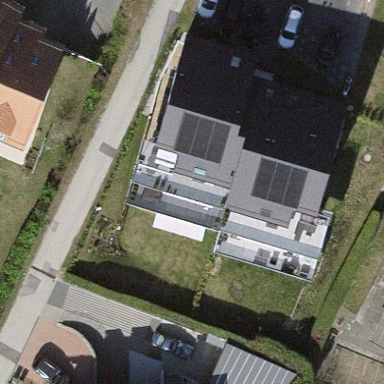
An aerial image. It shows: View of apartment building.